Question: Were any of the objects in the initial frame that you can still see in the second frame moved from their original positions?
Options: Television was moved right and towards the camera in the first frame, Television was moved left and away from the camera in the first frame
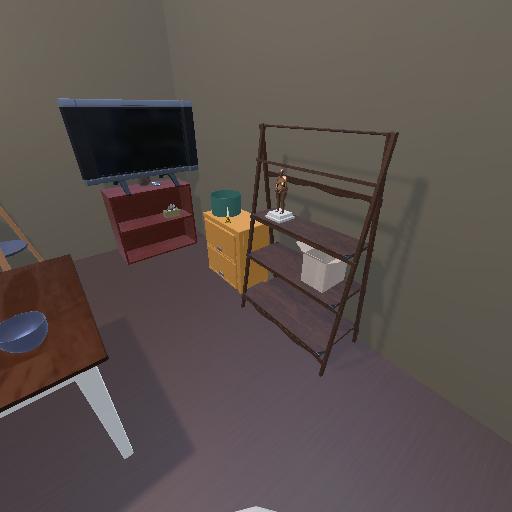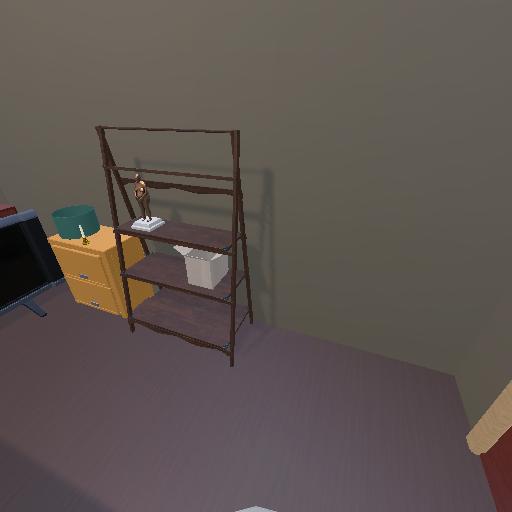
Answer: Television was moved right and towards the camera in the first frame